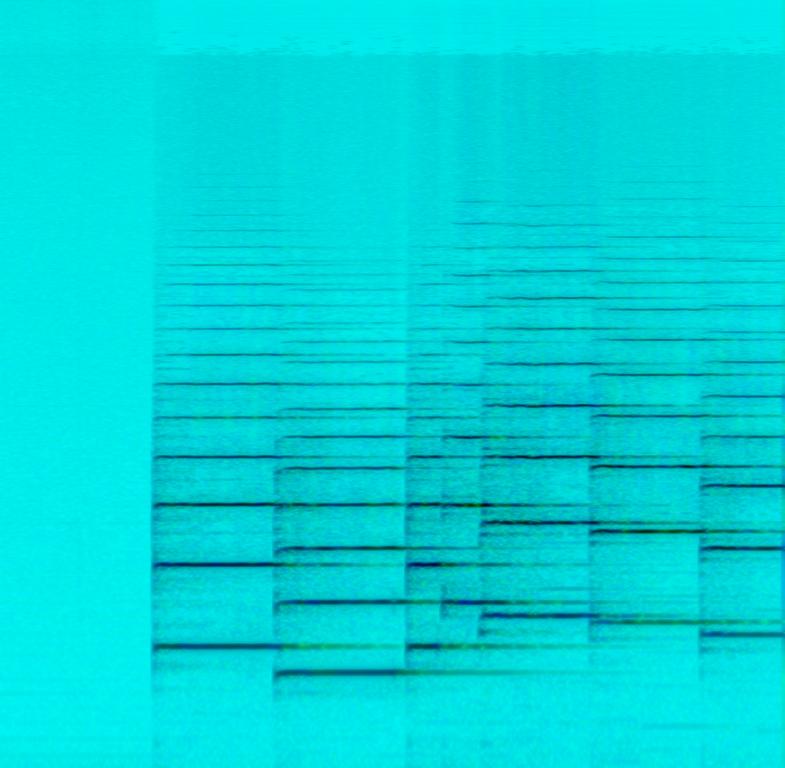
The song is an instrumental. The tempo is slow with  a synth trumpet playing a lilting melody with supporting keyboard synth accompaniment and no percussion. The song is emotional and powerful. The song is a movie soundtrack.